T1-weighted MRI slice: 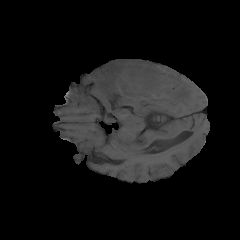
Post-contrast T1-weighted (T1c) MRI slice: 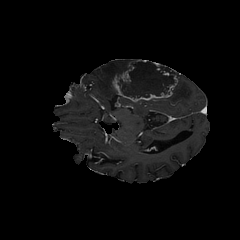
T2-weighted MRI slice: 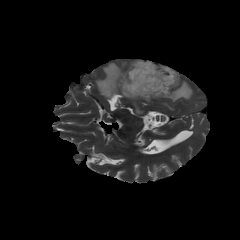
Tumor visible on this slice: yes